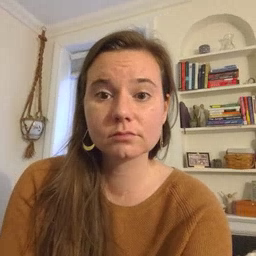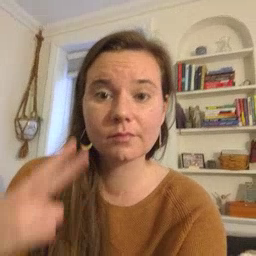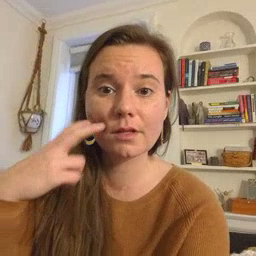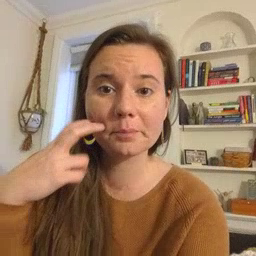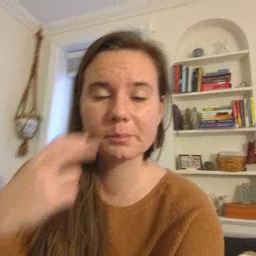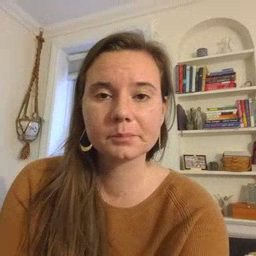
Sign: gum